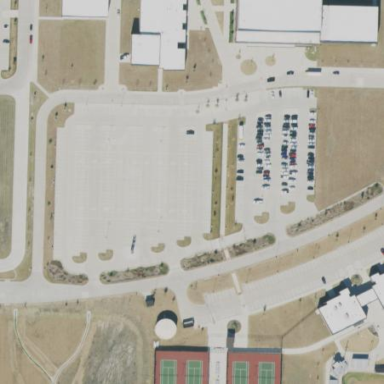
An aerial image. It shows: Parking area with concrete surface.